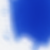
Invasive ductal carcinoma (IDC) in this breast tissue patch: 0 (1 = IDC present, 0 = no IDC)